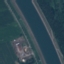
Land use / land cover: River